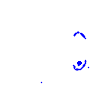
Particle: pion